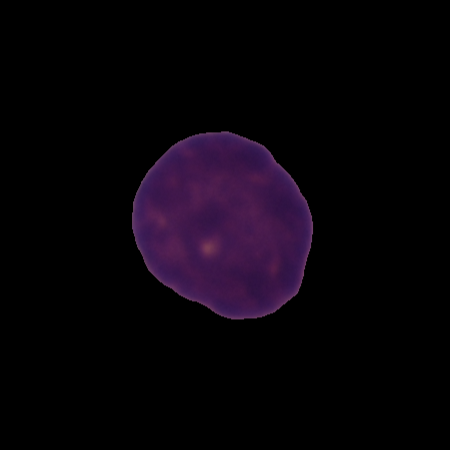
Label: healthy